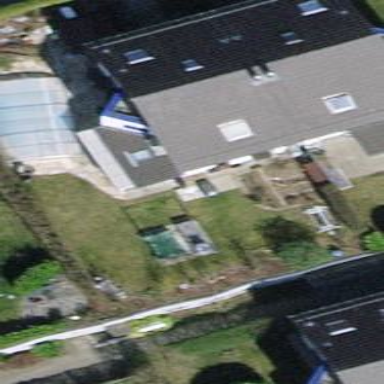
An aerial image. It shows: House with tile roof.